Question: I have seen lots of questions and solutions on File upload using Selenium WebDriver on Stack Overflow. But none of them are working for following scenario.
Someone has given a solution as following
'''
// assuming driver is a healthy WebDriver instance
WebElement fileInput = driver.findElement(By.name("uploadfile"));
fileInput.sendKeys("C:/path/to/file.jpg");
'''
But still I can't find window handle. How can I work on that?

I am looking for a solution for the scenario above.
Please check this on any of the following websites.
'''
http://www.uploadify.com/demos/
http://www.zamzar.com/
'''
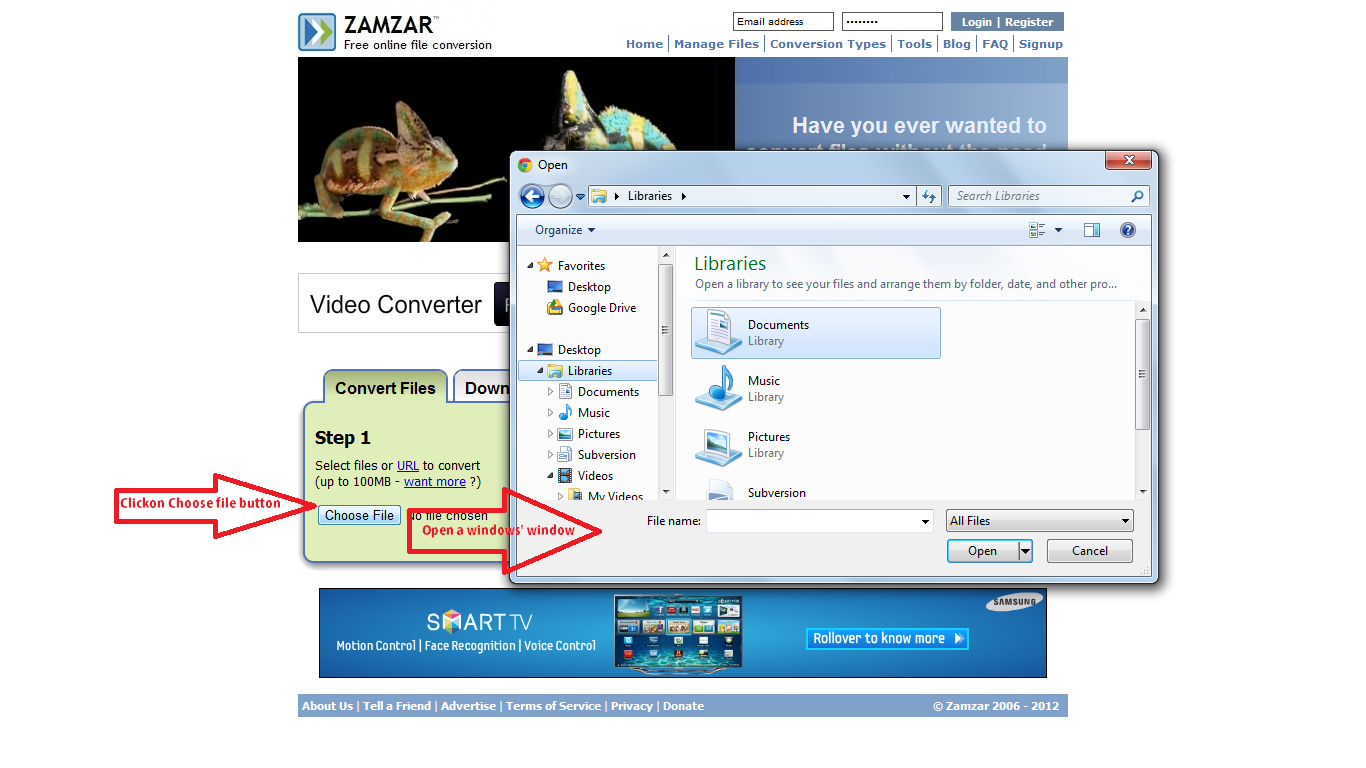
Answer: '''
// assuming driver is a healthy WebDriver instance
WebElement fileInput = driver.findElement(By.name("uploadfile"));
fileInput.sendKeys("C:/path/to/file.jpg");
'''
Hey, that's mine from somewhere :).
---
In case of the web, it should work perfectly. You the element. You just type the path into it. To be concrete, this should be absolutely ok:
'''
driver.findElement(By.id("inputFile")).sendKeys("C:/path/to/file.jpg");
'''
---
In the case of the web, you're in a pickle, since the upload thing is no 'input', but a Flash object. There's no API for WebDriver that would allow you to work with browser dialogs (or Flash objects).
So after you click the Flash element, there'll be a window popping up that you'll have no control over. In the browsers and operating systems I know, you can pretty much assume that after the window has been opened, the cursor is in the 'File name' input. Please, make sure this assumption is true in your case, too.
If not, you could try to jump to it by pressing , at least on Windows...
If yes, you can "blindly" type the path into it using the <URL> class. In your case, that would be something in the way of:
'''
driver.findElement(By.id("SWFUpload_0")).click();
Robot r = new Robot();
r.keyPress(KeyEvent.VK_C); // C
r.keyRelease(KeyEvent.VK_C);
r.keyPress(KeyEvent.VK_COLON); // : (colon)
r.keyRelease(KeyEvent.VK_COLON);
r.keyPress(KeyEvent.VK_SLASH); // / (slash)
r.keyRelease(KeyEvent.VK_SLASH);
// etc. for the whole file path
r.keyPress(KeyEvent.VK_ENTER); // confirm by pressing Enter in the end
r.keyRelease(KeyEvent.VK_ENTER);
'''
It sucks, but it should work. Note that you might need these: <URL>.
---
For Flash, the only alternative I know (from <URL> is to use the dark technique:
> First, you modify the source code of you the flash application, exposing
internal methods using the ActionScript's ExternalInterface API.
Once exposed, these methods will be callable by JavaScript in the browser.Second, now that JavaScript can call internal methods in your flash app,
you use WebDriver to make a JavaScript call in the web page, which will
then call into your flash app.This technique is explained further in the docs of the flash-selenium project.
(<URL>, but the idea behind the technique
applies just as well to WebDriver.